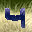
Label: 4